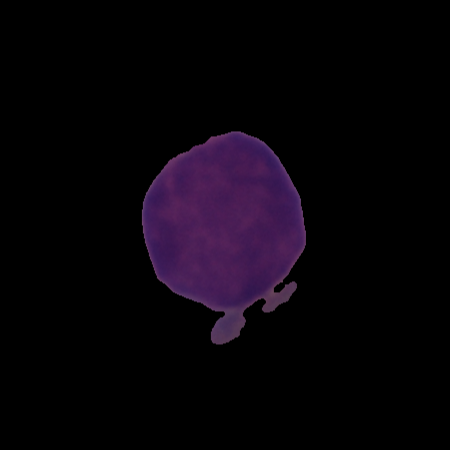
Label: cancer